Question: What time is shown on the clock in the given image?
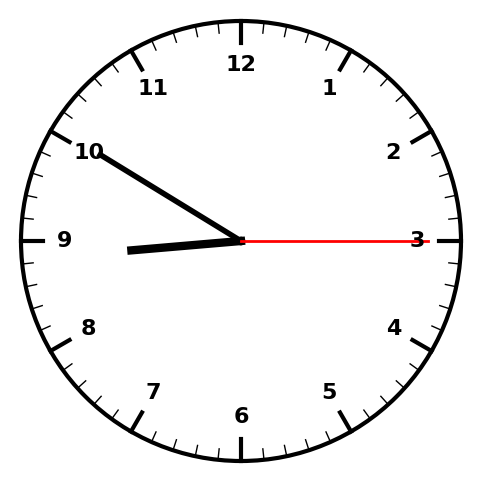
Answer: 08:50:15